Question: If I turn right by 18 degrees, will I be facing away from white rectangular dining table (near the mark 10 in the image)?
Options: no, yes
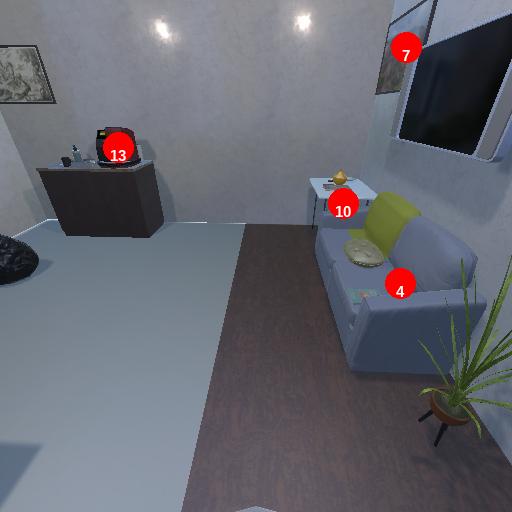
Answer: no